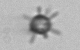
Label: Rhabdolithes